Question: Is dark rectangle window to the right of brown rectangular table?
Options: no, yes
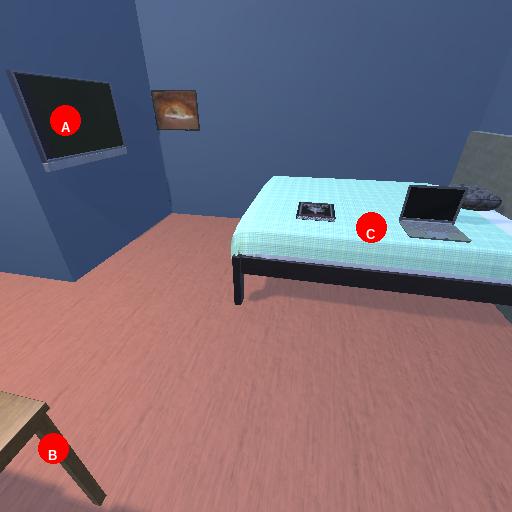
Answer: no